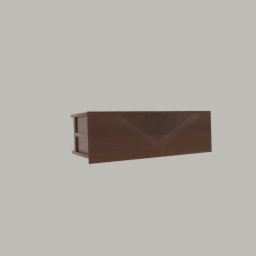
Label: furniture